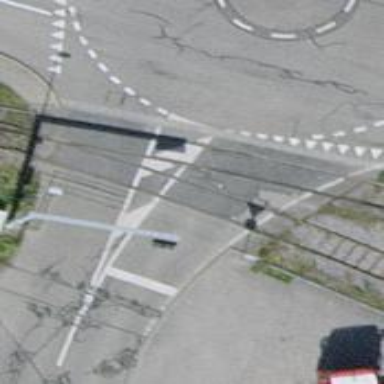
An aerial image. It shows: Level crossing along the railway.